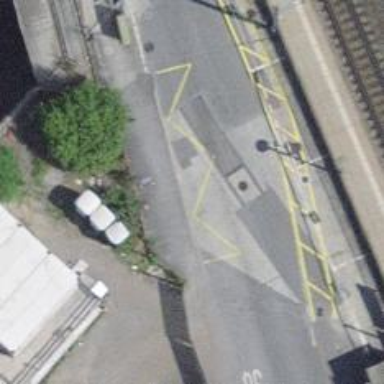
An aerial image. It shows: Platform with shelter made of asphalt. This platform is used for public transport.